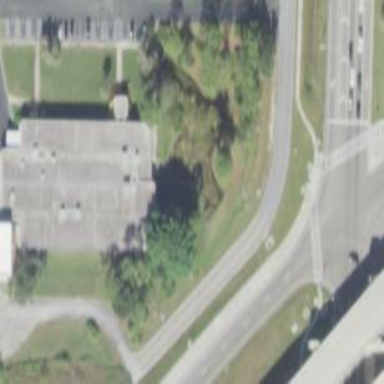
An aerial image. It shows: Clinic building offering healthcare services.